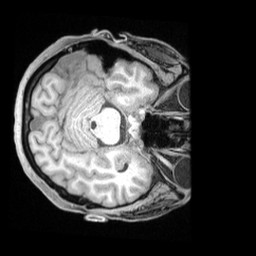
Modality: T1w
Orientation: axial
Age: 26
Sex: female
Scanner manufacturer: siemens
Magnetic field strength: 3 T
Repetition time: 1.68 s
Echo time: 0.00188 s